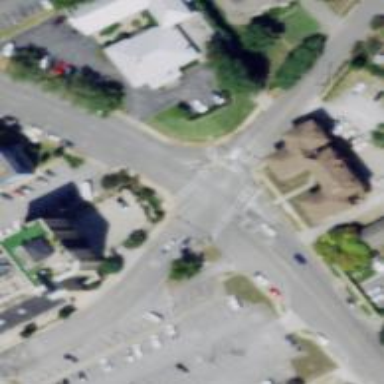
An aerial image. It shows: Marked road crossing.